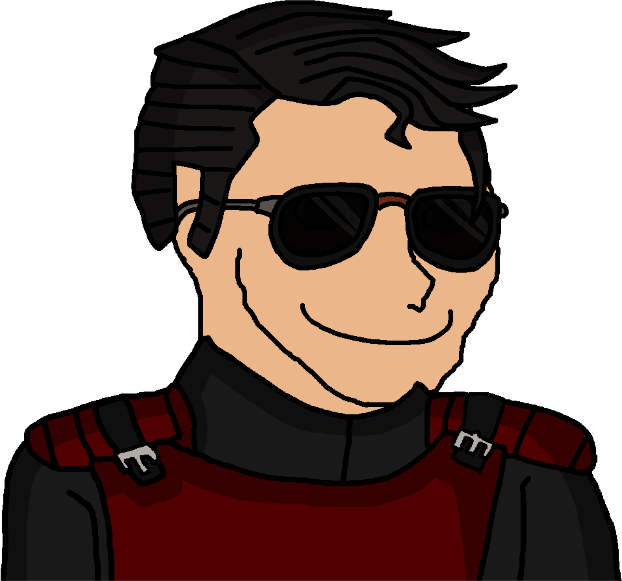
Label: 5_Oomer